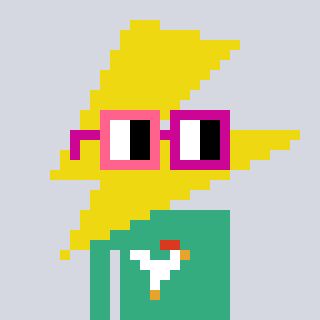
a pixel art character with square pink and red glasses, a lightning bolt-shaped head and a teal-colored body on a cool background